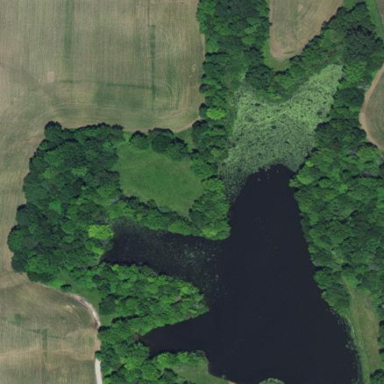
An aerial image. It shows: Pond with natural water.